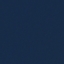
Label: SeaLake